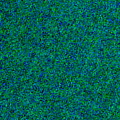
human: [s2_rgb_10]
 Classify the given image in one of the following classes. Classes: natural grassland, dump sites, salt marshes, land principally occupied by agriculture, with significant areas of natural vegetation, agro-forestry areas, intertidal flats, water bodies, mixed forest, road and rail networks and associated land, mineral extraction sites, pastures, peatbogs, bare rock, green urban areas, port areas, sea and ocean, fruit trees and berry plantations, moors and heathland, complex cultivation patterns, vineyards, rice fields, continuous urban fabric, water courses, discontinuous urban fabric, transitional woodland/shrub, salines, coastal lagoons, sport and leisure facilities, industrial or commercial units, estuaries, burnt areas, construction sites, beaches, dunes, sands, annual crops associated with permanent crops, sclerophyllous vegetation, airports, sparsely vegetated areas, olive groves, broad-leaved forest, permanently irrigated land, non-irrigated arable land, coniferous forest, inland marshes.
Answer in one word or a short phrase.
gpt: sea and ocean